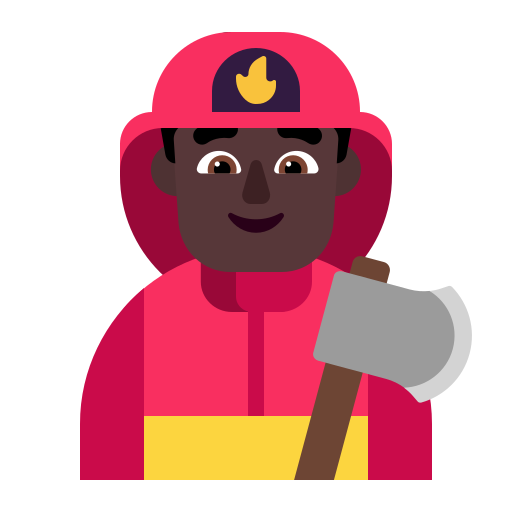
man firefighter flat dark